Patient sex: M
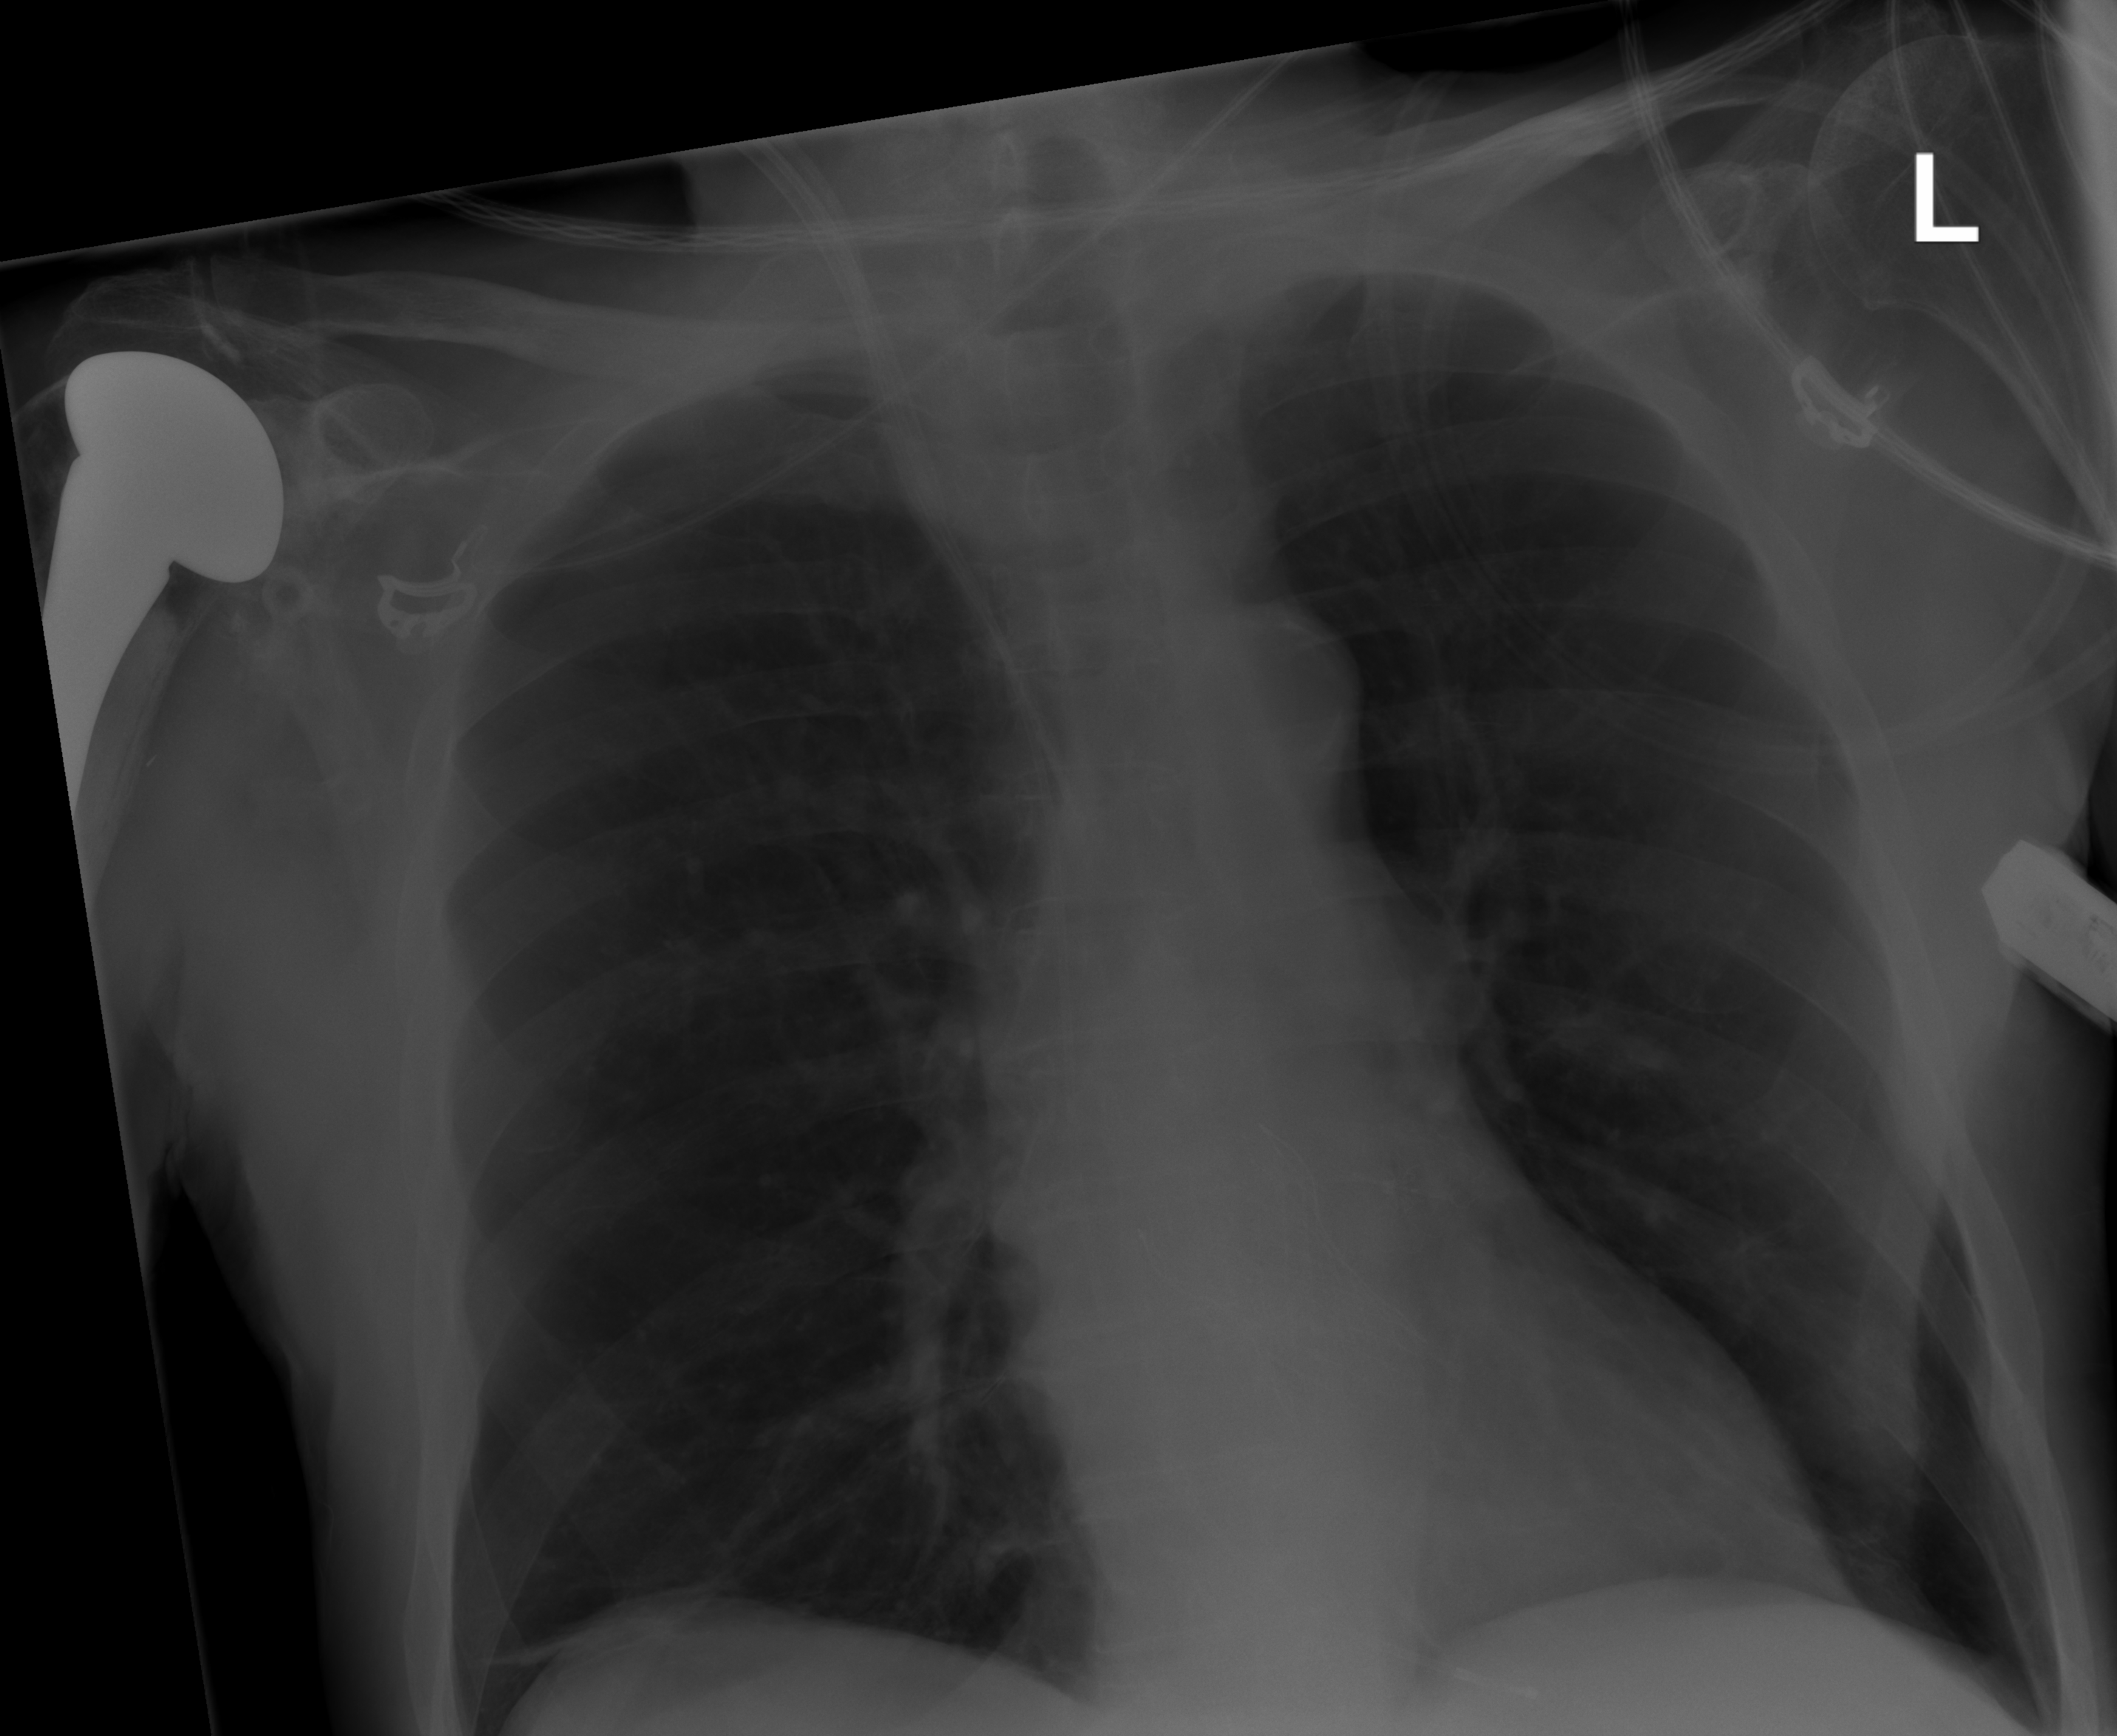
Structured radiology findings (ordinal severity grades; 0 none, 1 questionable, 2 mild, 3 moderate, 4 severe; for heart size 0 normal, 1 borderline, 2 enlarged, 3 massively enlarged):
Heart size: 0
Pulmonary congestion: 0
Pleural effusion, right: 0
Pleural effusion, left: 0
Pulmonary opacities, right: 0
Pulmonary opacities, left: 0
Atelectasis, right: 2
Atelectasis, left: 0